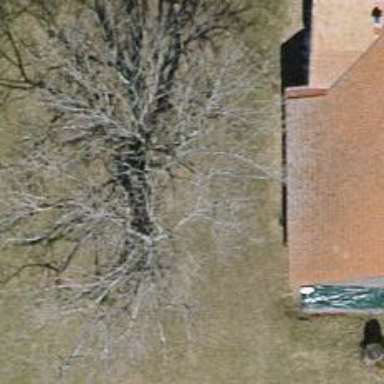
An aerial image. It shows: Broadleaved tree in natural setting.